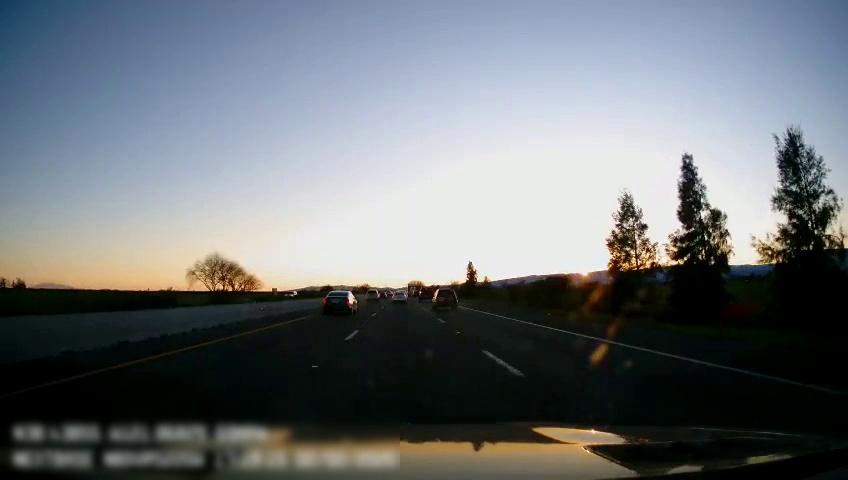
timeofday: Dusk/Dawn/Twilight
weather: Sunny
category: Drivable Space
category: Vehicles | SUV
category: Vehicles | Truck
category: Vehicles | Truck
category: Vehicles | SUV
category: Vehicles | SUV
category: Vehicles | Car
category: Vehicles | Car
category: Lanes | Current Lane
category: Lanes | Alternate Lane
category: Lanes | Alternate Lane
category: Lanes | Alternate Lane